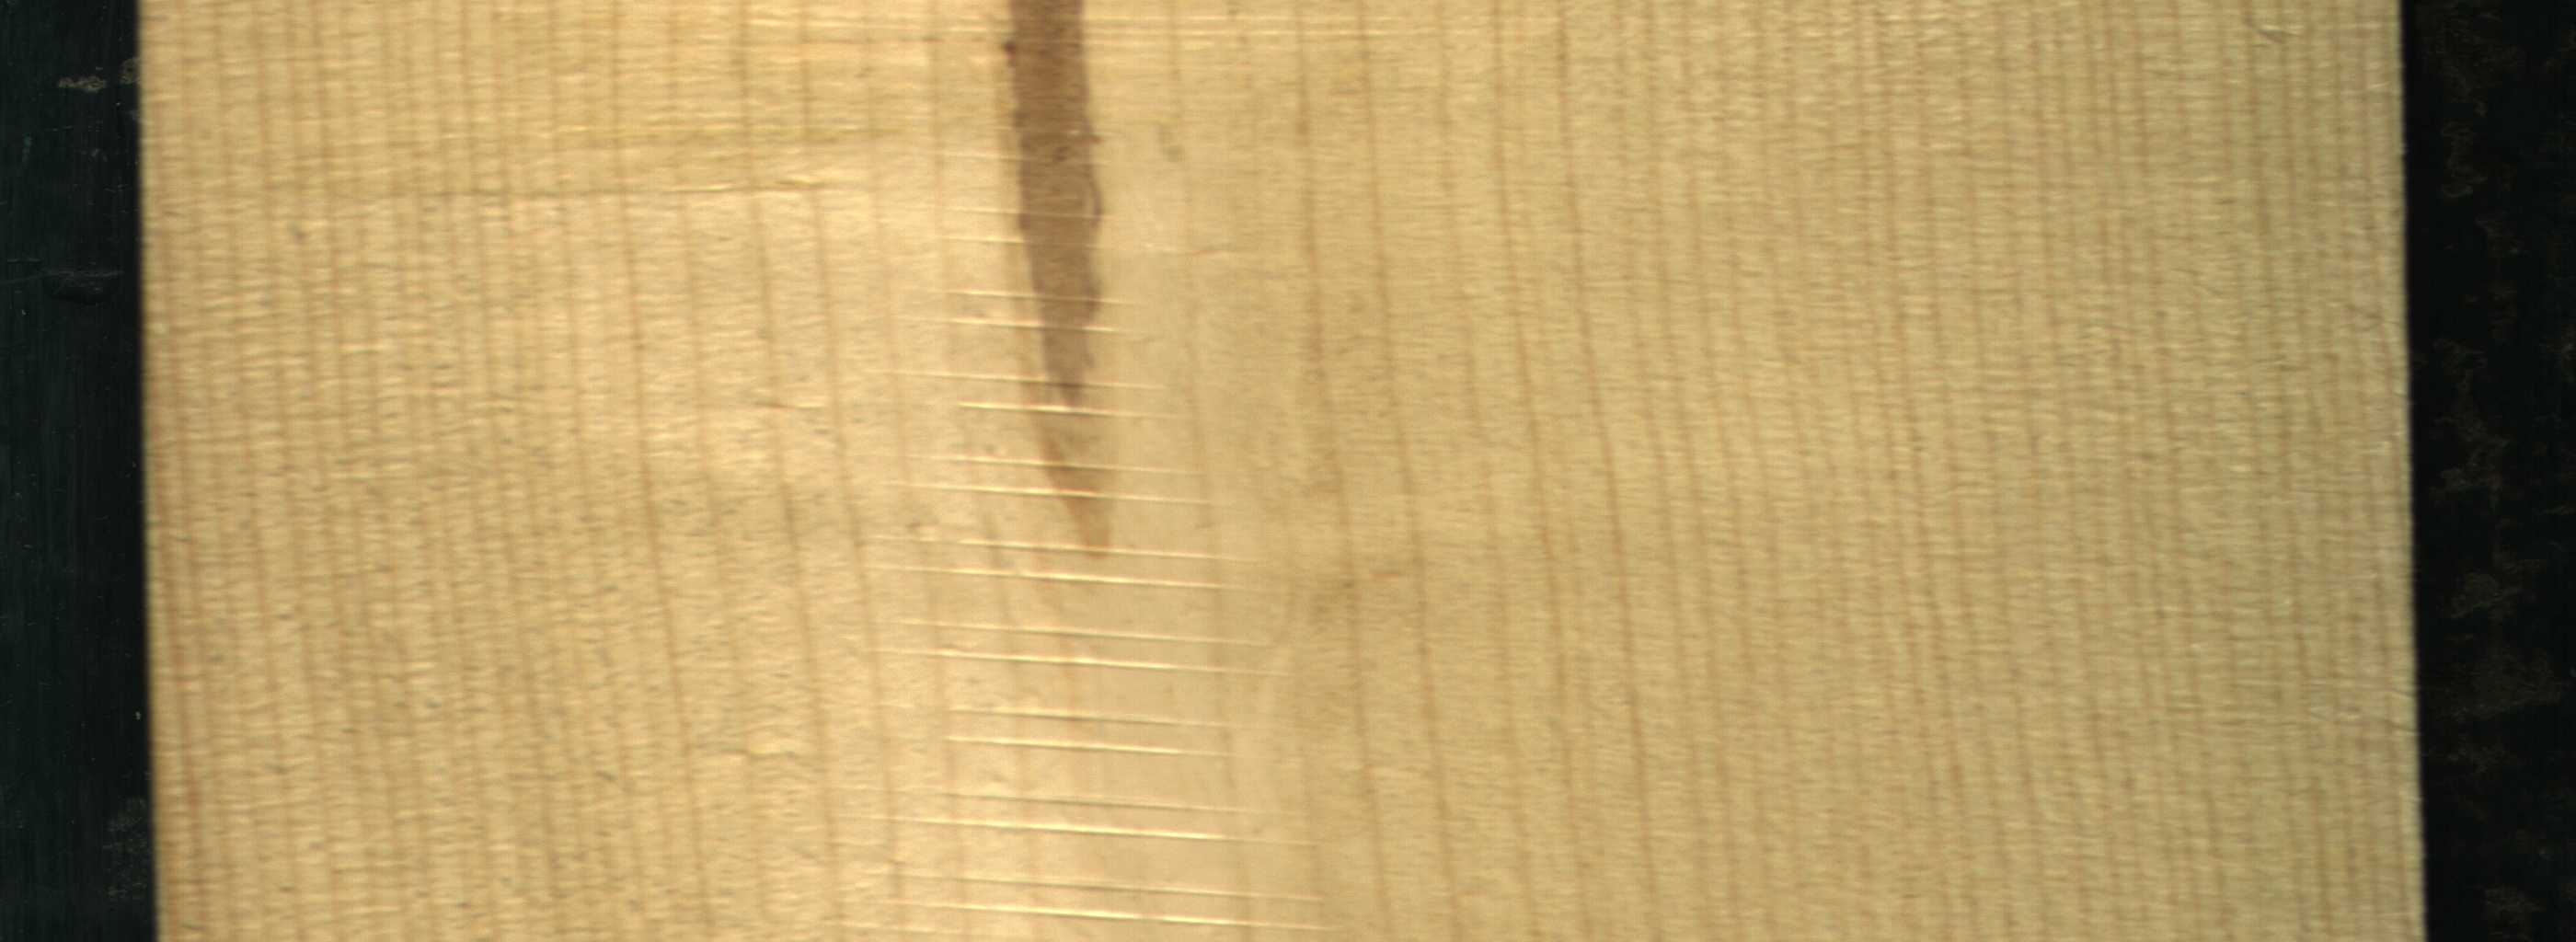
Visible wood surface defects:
Marrow